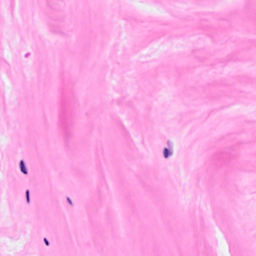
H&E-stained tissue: Breast